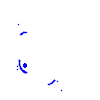
Particle: kaon